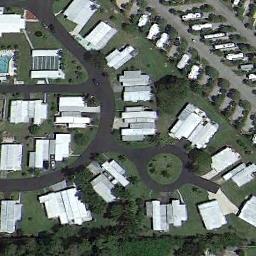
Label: mobile_home_park